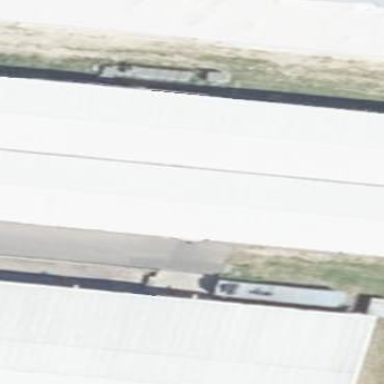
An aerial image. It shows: Industrial building.